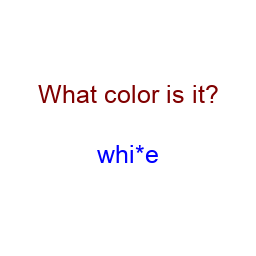
Color: blue
Color name shown: white
Background color: white
Question text color: maroon